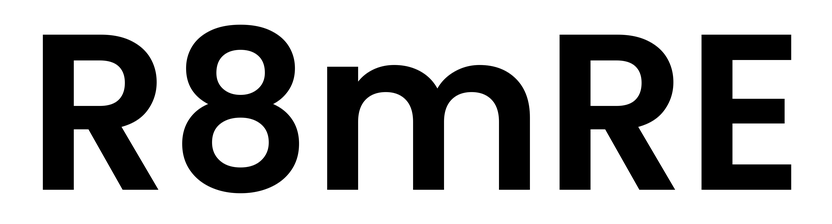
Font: Poppins-SemiBold